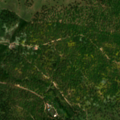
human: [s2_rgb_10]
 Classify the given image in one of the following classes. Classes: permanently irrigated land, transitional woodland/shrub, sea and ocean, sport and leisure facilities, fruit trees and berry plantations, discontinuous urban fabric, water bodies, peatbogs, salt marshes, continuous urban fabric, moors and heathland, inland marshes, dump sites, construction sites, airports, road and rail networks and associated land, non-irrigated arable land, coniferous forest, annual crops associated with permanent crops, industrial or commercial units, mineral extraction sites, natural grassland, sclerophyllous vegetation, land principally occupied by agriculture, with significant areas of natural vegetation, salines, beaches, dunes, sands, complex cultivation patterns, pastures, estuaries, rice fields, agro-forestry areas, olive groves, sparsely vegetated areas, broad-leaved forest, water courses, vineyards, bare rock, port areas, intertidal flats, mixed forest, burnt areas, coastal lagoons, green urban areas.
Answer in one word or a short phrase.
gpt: continuous urban fabric